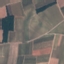
Land use / land cover class: PermanentCrop